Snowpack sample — Loveland Pass, Silver Plume, Colorado, USA (12/14/25, 10:50 AM MST)
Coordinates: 39.664, -105.882
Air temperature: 36 °F
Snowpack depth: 67 cm
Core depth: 10 cm
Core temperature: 50 °F
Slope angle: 6°, slope face: 326°
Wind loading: low
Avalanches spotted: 0
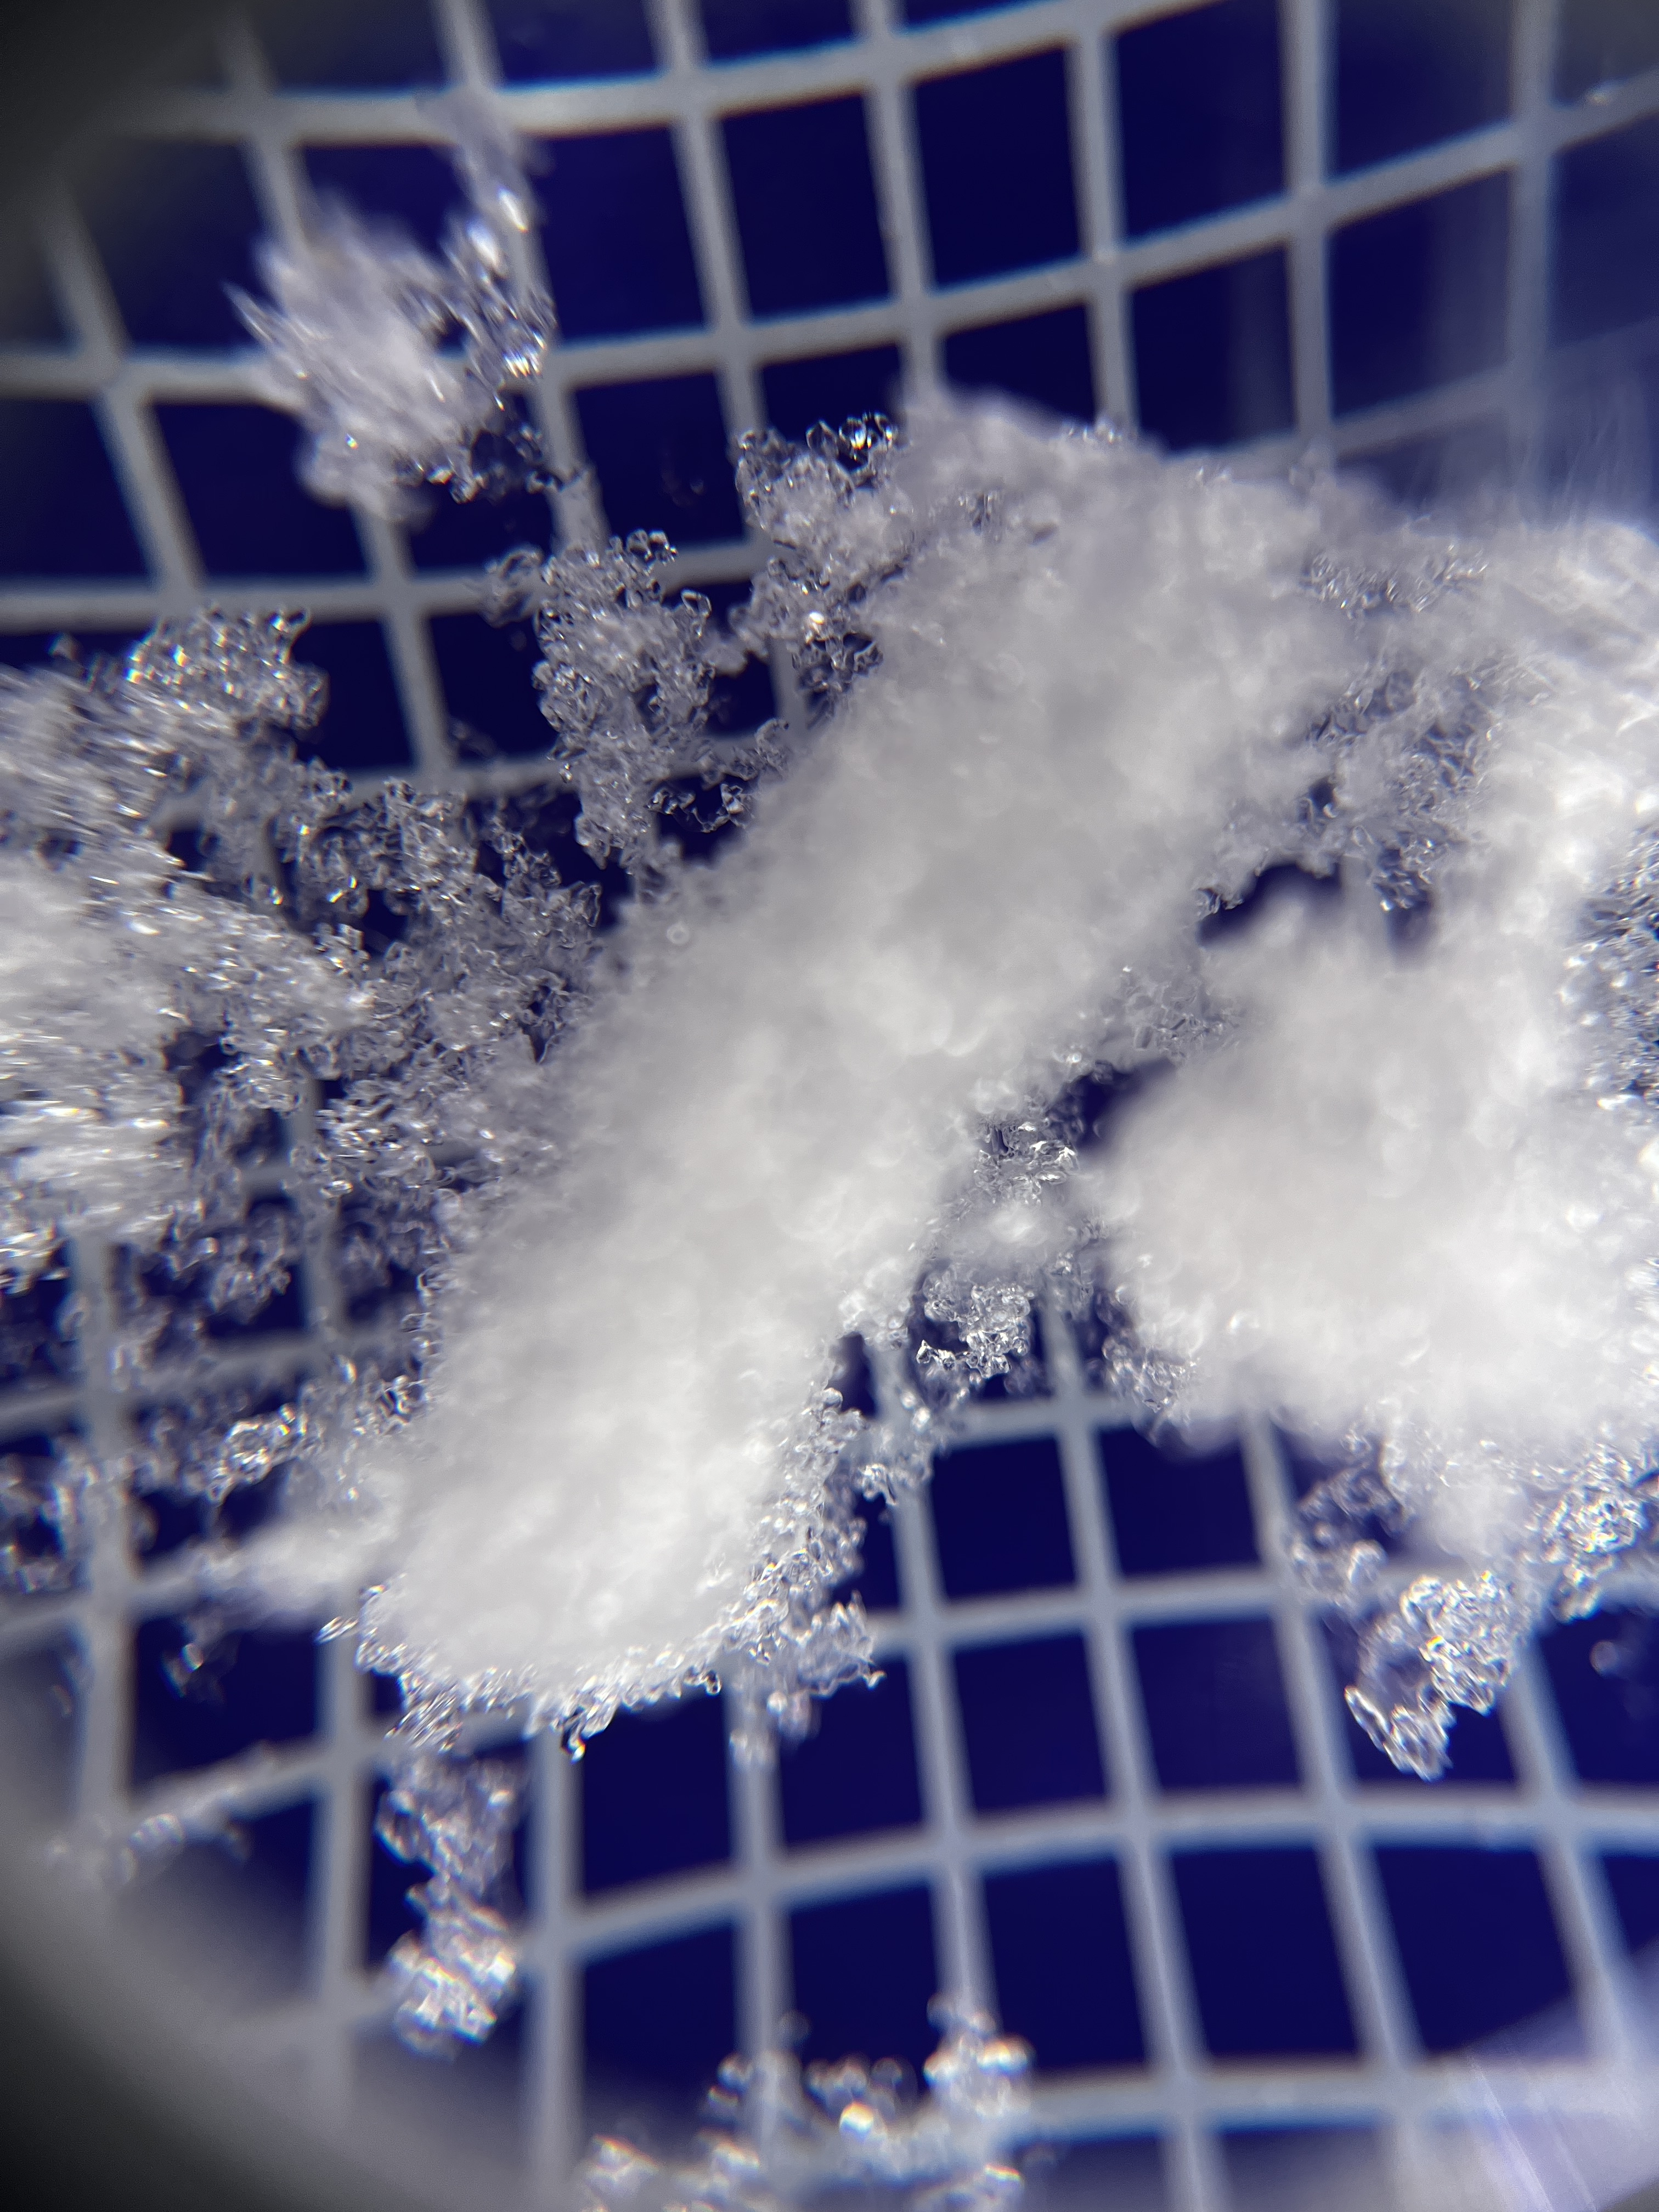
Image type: magnified_profile
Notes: No avalanches spotted, very late start to the season with minimal snowpack